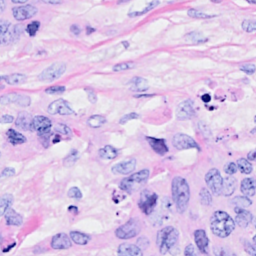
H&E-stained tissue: Breast